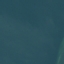
Land use / land cover class: SeaLake